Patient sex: M
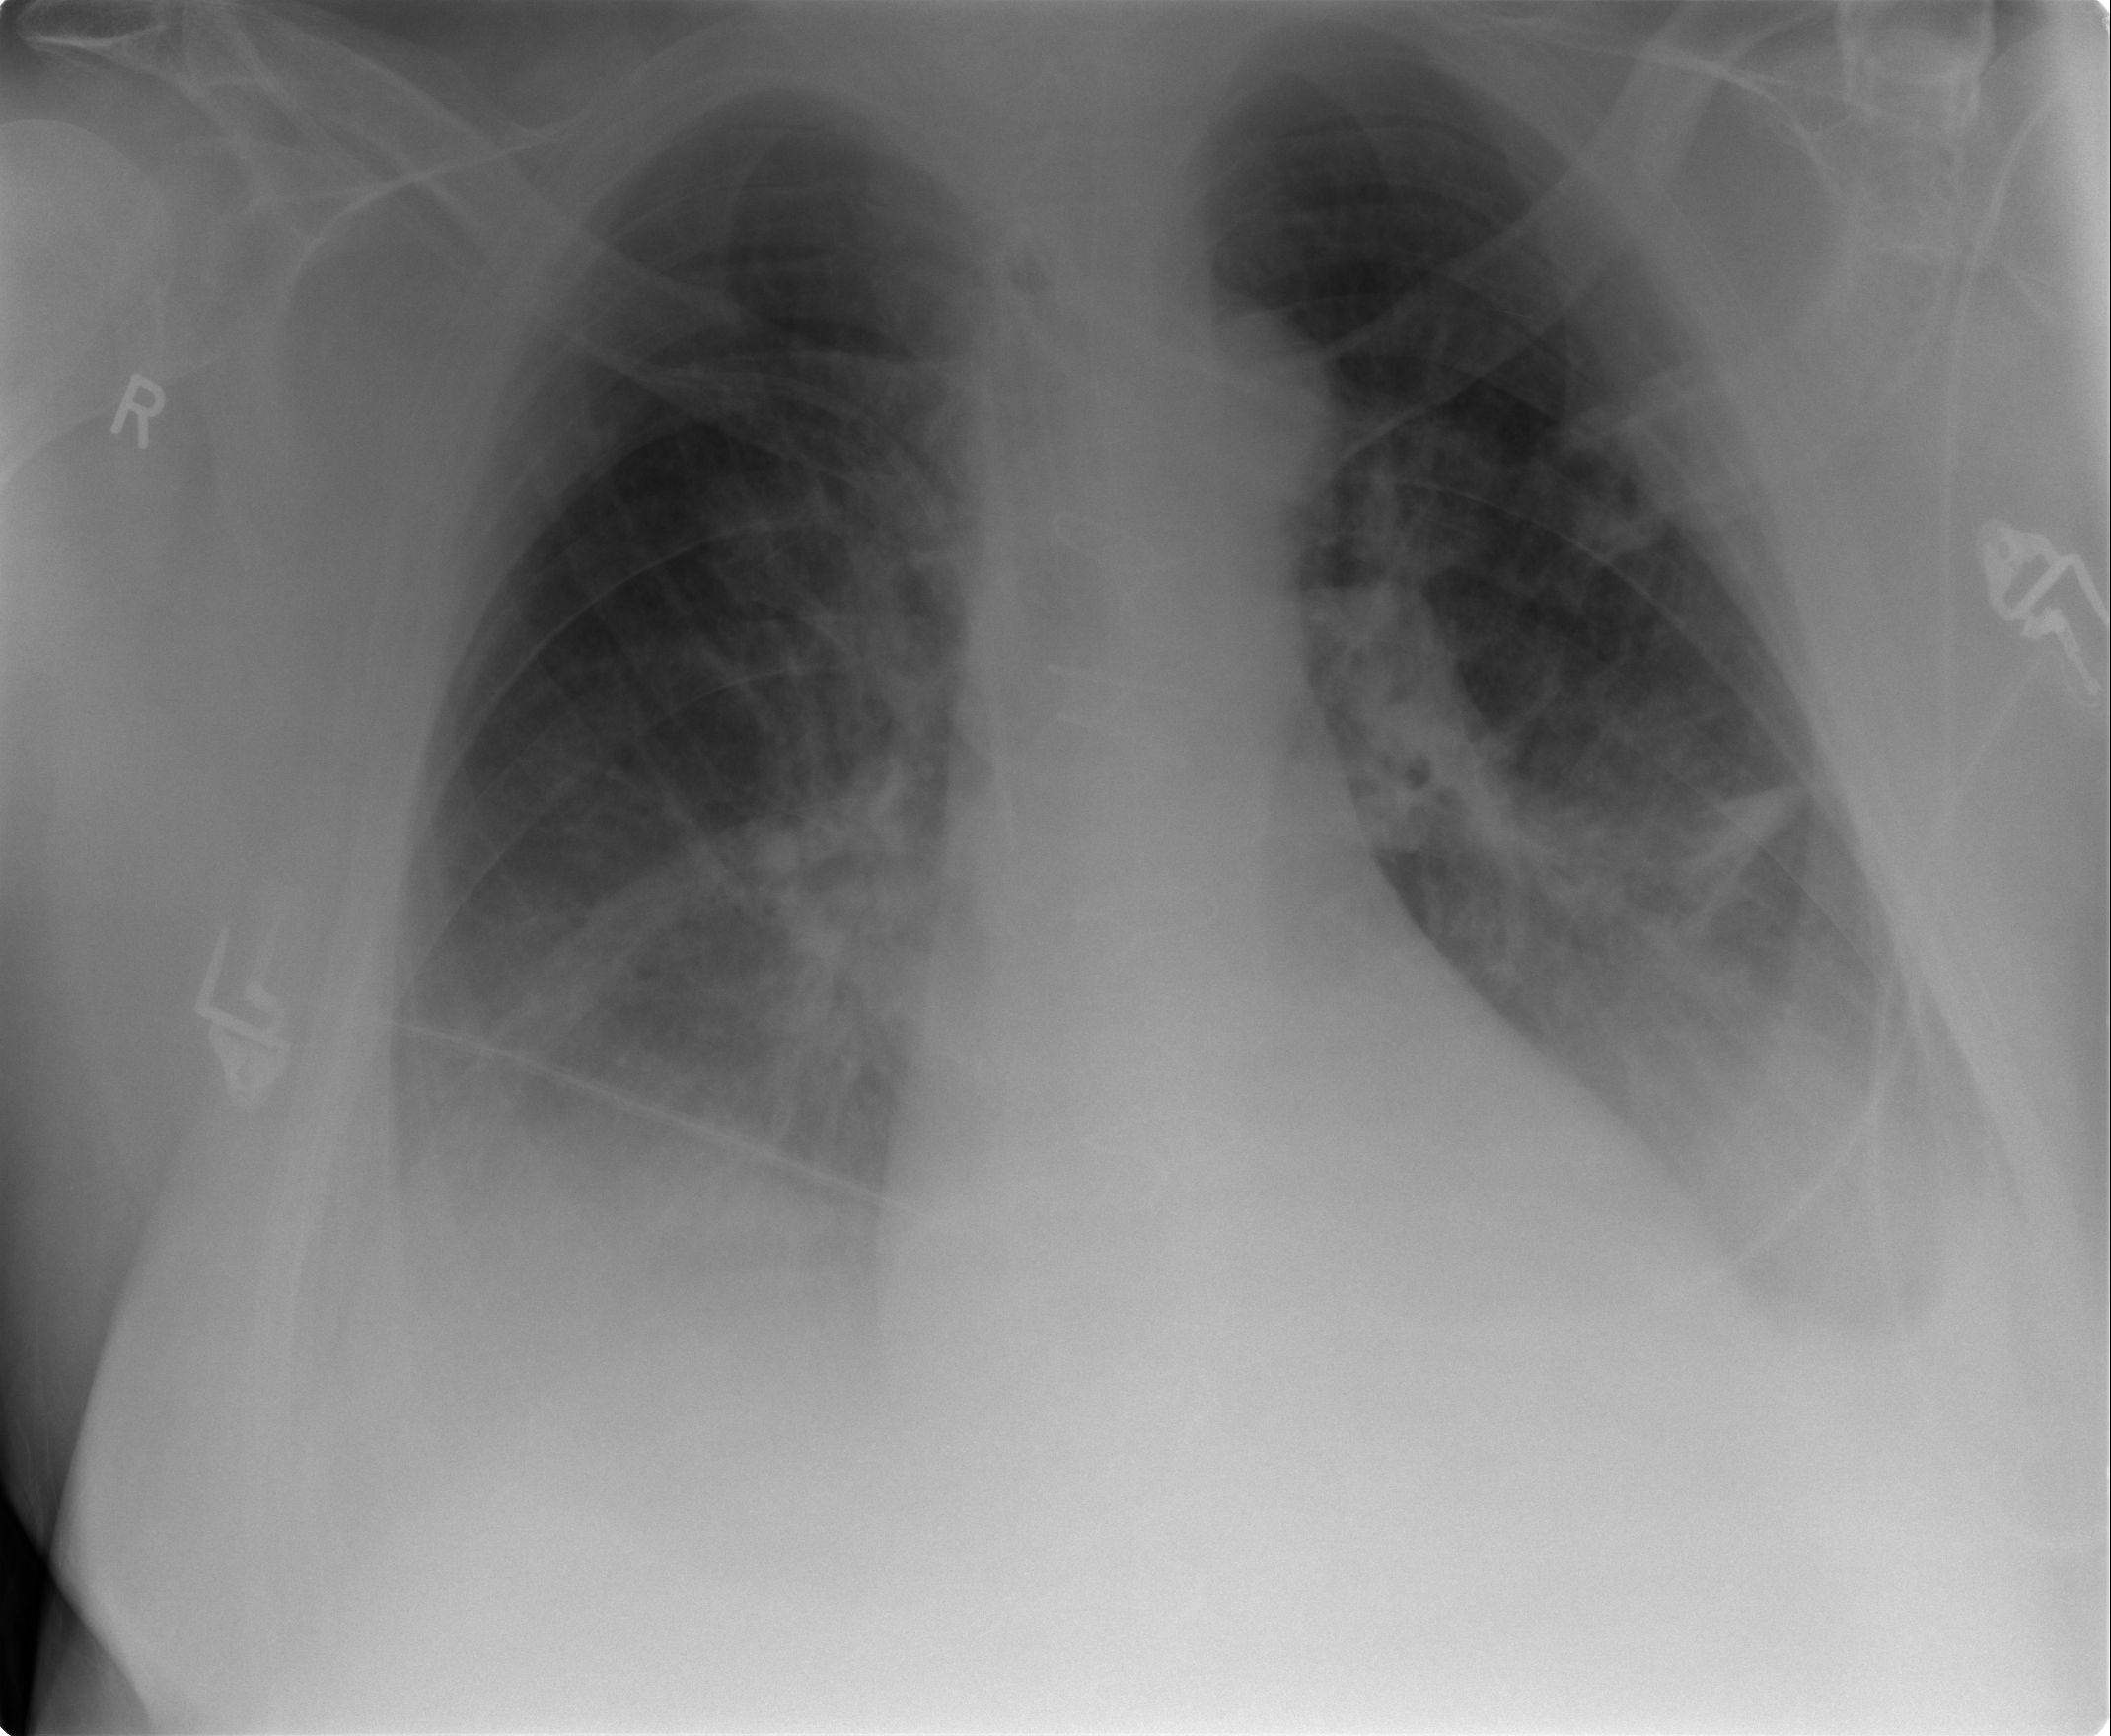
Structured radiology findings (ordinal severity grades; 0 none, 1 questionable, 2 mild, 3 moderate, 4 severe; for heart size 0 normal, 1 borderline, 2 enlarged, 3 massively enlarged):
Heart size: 1
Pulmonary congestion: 2
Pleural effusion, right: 2
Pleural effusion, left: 2
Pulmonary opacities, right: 2
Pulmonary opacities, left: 2
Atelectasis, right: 3
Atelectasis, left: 2